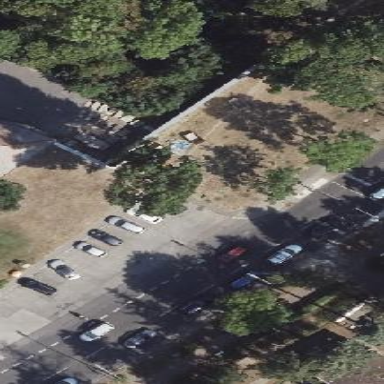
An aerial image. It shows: Parking available on the street side.